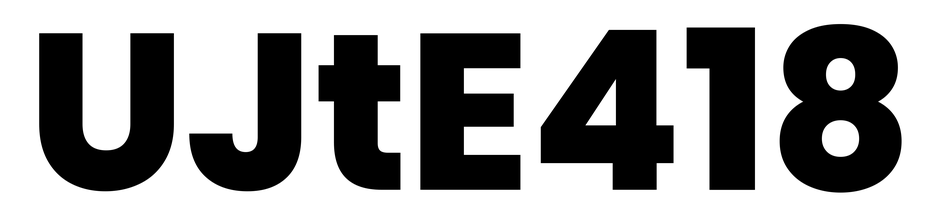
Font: Poppins-ExtraBold